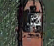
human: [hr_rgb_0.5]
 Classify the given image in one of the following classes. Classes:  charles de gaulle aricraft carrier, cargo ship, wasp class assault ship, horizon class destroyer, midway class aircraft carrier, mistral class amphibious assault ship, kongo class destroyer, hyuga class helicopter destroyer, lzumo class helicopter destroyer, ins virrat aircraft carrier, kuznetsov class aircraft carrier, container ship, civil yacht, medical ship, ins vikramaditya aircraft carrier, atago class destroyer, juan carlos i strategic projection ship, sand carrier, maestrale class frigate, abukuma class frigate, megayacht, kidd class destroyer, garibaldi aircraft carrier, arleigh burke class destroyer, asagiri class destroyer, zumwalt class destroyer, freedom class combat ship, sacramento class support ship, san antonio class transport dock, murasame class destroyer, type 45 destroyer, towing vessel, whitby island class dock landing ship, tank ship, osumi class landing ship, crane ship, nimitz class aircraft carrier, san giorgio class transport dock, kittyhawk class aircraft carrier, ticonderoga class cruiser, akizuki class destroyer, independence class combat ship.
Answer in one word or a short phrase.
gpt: Towing vessel